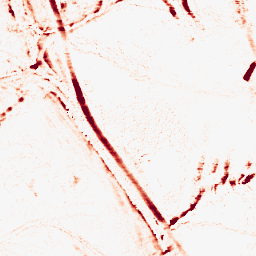
Category: morphological
Decomposition family: morphological_ellipse
Decomposition parameters: operation: opening
width: 5
height: 10
Upsampling method: bilinear
Upsampling parameters: scale: 4
Upsampling scale: 4